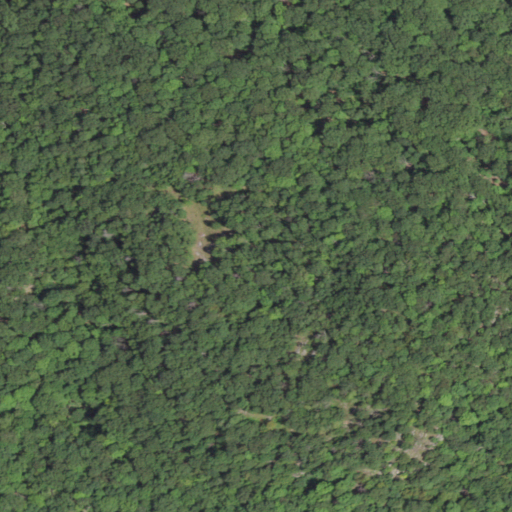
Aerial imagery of mountain in New York named Salt Hill containing only deciduous forest